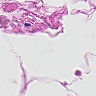
Metastatic tissue present: no